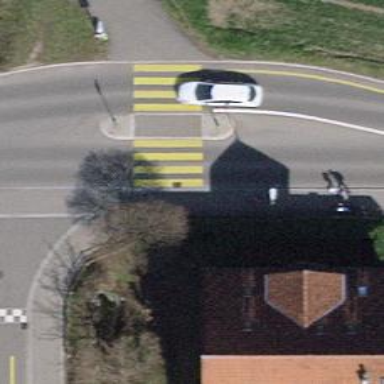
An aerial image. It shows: Kerb serving as barrier.